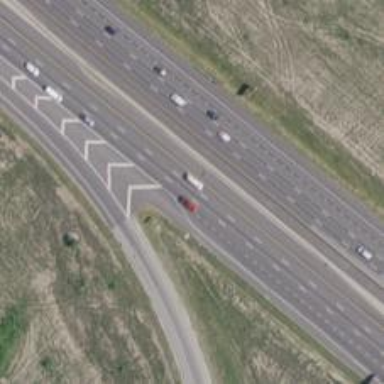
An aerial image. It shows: Motorway with embankment.